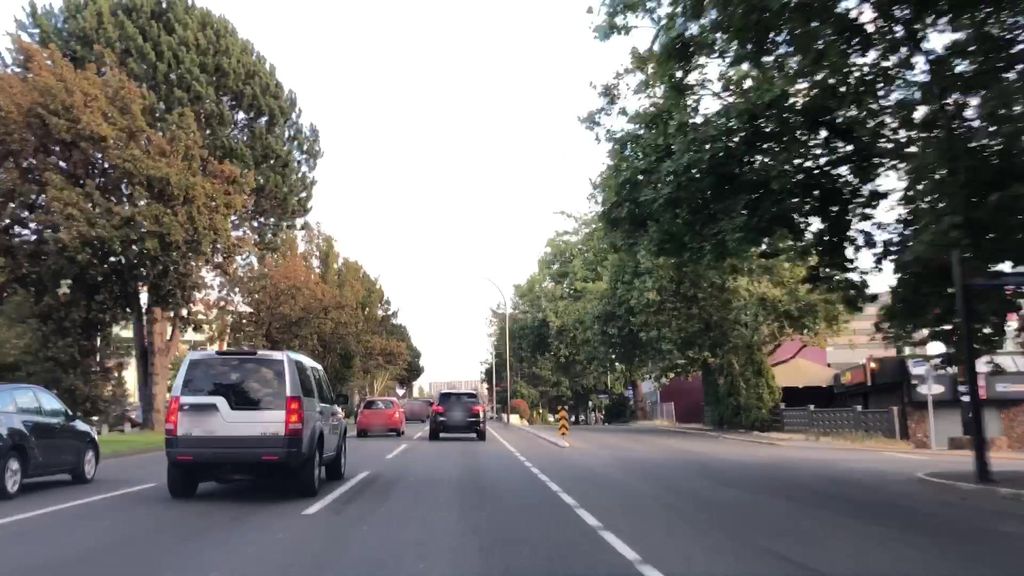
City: victoria